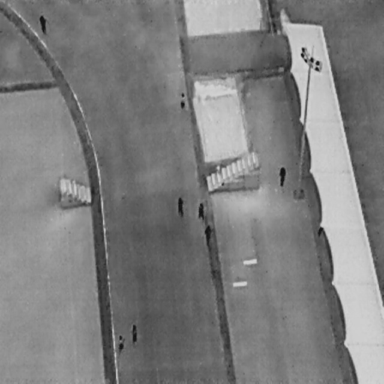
There are eight People in the infrared image.